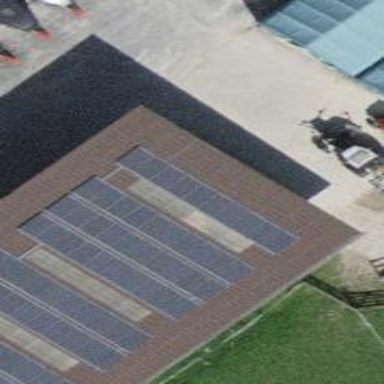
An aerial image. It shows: Solar power generator.